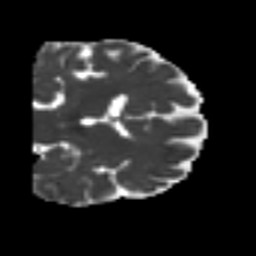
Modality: MD
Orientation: coronal
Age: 62
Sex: male
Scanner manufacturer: siemens
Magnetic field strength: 3 T
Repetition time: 4.999 s
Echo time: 0.07946 s